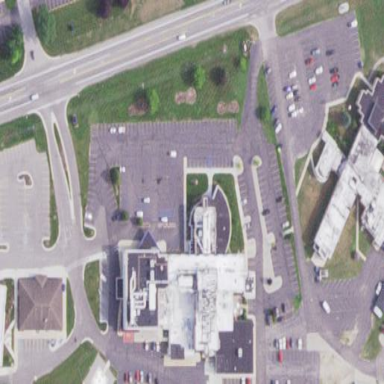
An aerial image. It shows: Healthcare facility identified as hospital.